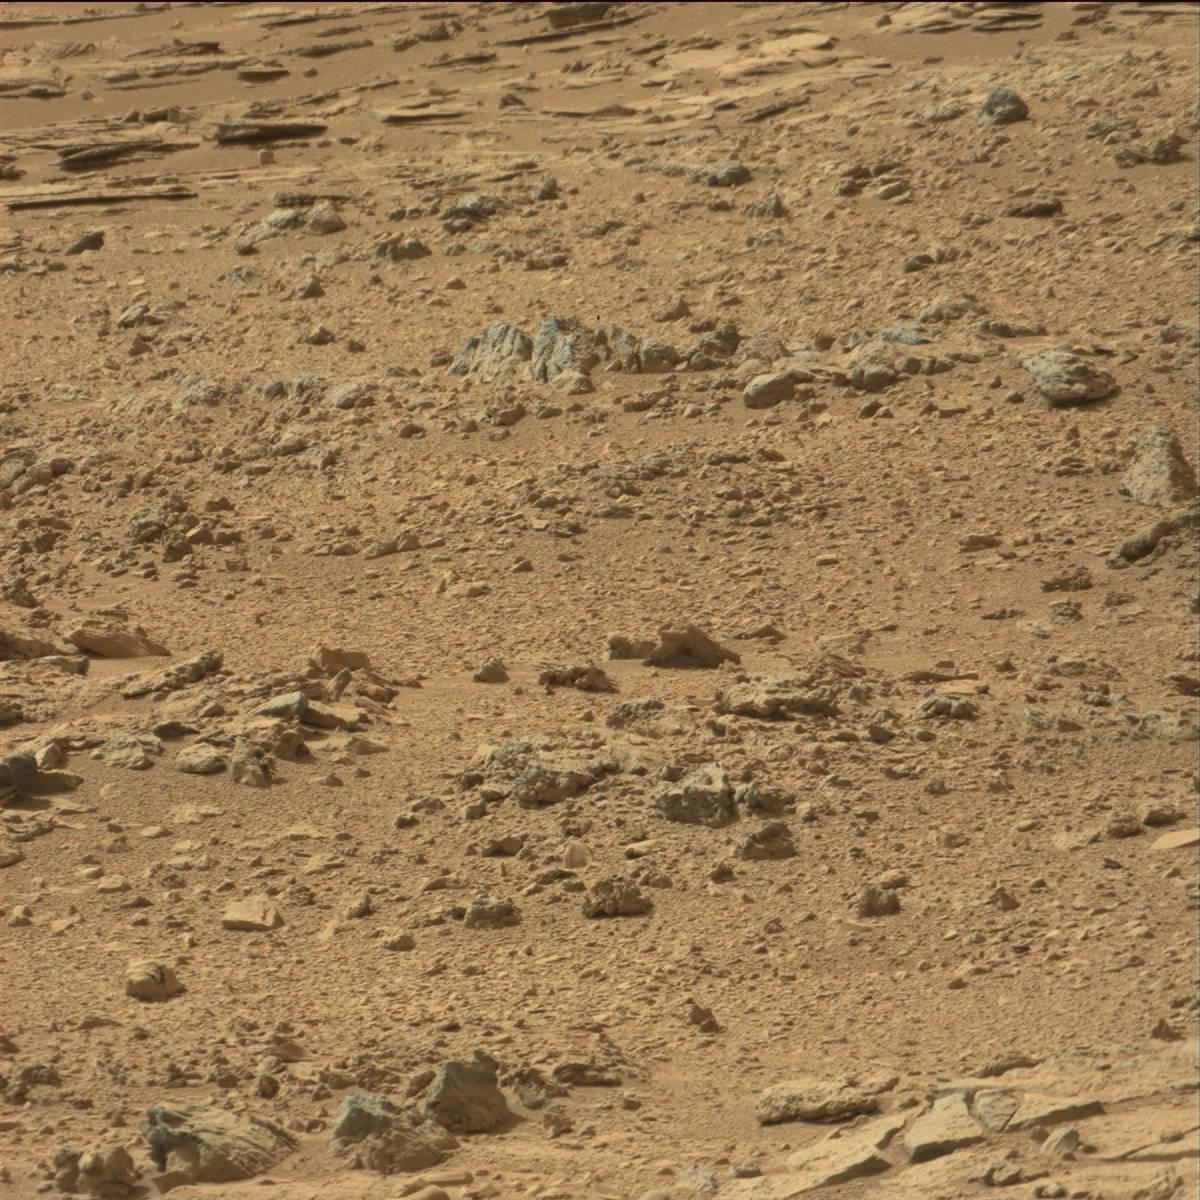
Terrain classes present: Bedrock, Sand / Soil